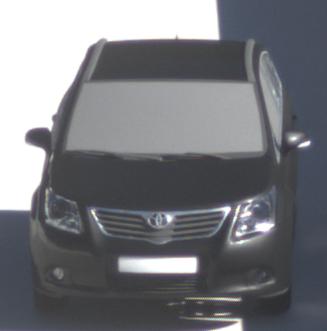
Make: Toyota
Model: Avensis 1.6
Detailed model: Avensis (T27) Notch Back
Model produced from: 2009/01
Model produced until: 2010/08
Doors: 4
Color: black
Road condition: dry road
Daytime: morning or afternoon
Contrast: high contrast